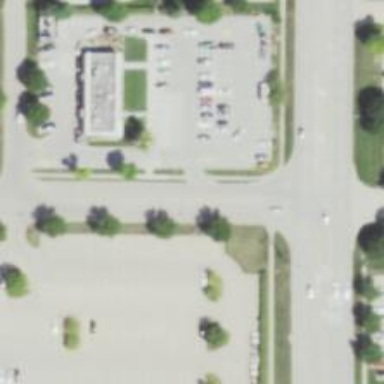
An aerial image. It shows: Parking area.